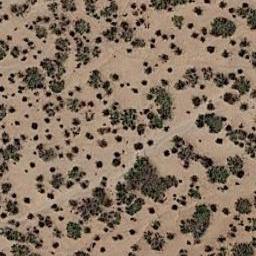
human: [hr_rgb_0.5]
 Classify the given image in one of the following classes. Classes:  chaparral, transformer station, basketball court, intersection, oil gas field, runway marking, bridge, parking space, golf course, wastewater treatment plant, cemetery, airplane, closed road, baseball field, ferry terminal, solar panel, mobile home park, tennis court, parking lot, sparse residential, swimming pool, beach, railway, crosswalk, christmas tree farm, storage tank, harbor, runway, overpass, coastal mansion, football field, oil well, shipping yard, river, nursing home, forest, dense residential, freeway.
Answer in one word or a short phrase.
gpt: chaparral